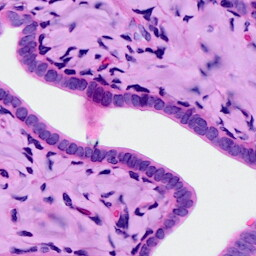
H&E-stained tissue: Ovarian